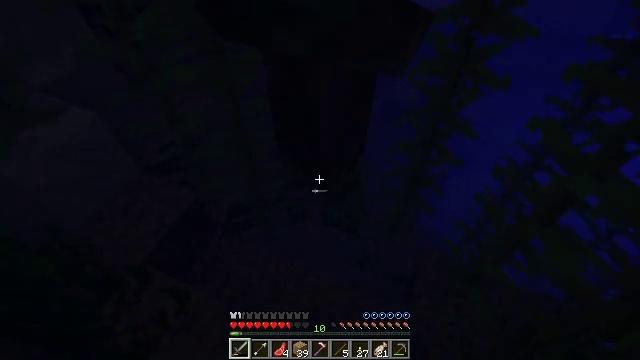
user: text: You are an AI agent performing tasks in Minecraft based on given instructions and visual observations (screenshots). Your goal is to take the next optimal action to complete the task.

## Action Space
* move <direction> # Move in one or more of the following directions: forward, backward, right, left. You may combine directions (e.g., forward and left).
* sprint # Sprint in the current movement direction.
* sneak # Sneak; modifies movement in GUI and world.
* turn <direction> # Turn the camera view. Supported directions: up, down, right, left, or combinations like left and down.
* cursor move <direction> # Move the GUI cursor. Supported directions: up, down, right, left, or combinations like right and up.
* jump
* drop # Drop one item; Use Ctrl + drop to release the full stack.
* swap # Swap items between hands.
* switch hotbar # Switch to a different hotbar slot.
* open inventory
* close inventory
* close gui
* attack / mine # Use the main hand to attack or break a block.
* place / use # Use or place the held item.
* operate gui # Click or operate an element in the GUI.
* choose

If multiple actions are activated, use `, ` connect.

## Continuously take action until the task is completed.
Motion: motion action
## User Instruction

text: Hunt the zombie villager.
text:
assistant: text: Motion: no_op